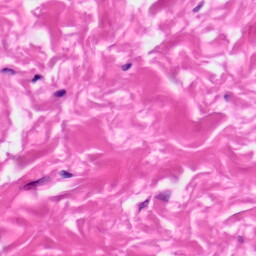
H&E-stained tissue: Skin